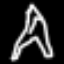
Label: The Eiffel Tower